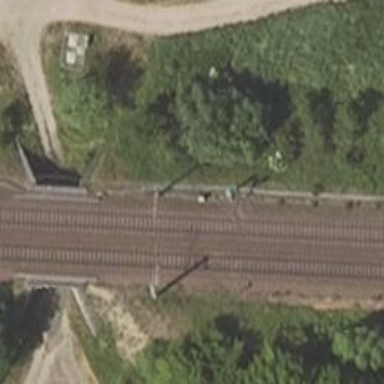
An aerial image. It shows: Milestone along the railway with catenary mast.